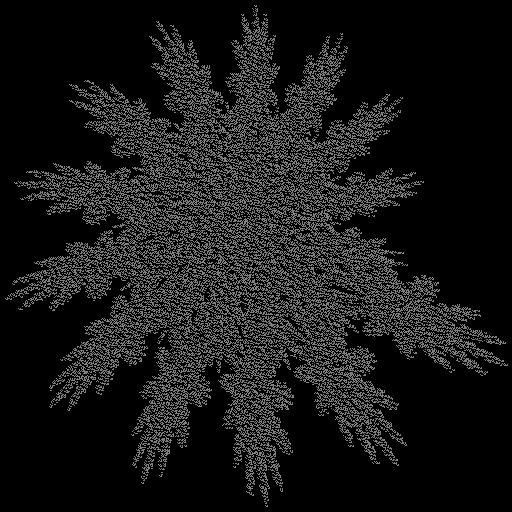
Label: swirl